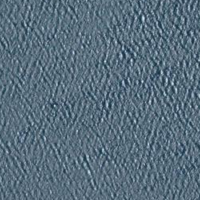
EUNIS habitat code: 14
Species observed at this site:
Corvus corone
Gypaetus barbatus
Alcedo atthis
Sylvia atricapilla
Spinus spinus
Hippolais polyglotta
Poecile palustris
Larus michahellis
Ardea alba
Erithacus rubecula
Cuculus canorus
Tringa glareola
Phoenicurus ochruros
Certhia familiaris
Corvus corax
Periparus ater
Lophophanes cristatus
Troglodytes troglodytes
Pyrrhula pyrrhula
Corvus cornix
Passer domesticus
Turdus merula
Saxicola rubetra
Emberiza cia
Hirundo rustica
Mergus merganser
Turdus pilaris
Regulus regulus
Cinclus cinclus
Pyrrhocorax graculus
Aquila chrysaetos
Motacilla alba
Delichon urbicum
Tachybaptus ruficollis
Podiceps grisegena
Podiceps cristatus
Actitis hypoleucos
Oenanthe oenanthe
Anthus trivialis
Fulica atra
Anthus spinoletta
Dendrocopos major
Podiceps nigricollis
Prunella modularis
Turdus viscivorus
Buteo buteo
Chroicocephalus ridibundus
Muscicapa striata
Phylloscopus collybita
Carduelis citrinella
Alauda arvensis
Pica pica
Sitta europaea
Nucifraga caryocatactes
Falco tinnunculus
Ficedula hypoleuca
Motacilla cinerea
Anas platyrhynchos
Linaria cannabina
Aythya ferina
Lyrurus tetrix
Aythya fuligula
Fringilla coelebs
Lanius collurio
Turdus torquatus
Ptyonoprogne rupestris
Carduelis carduelis
Phalacrocorax carbo
Parus major
Accipiter nisus